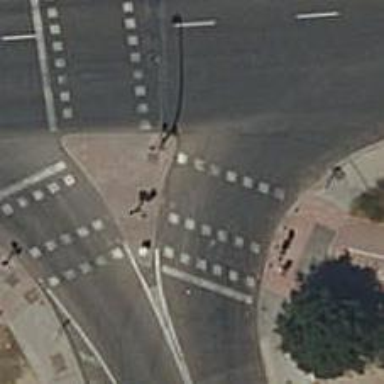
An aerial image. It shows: Zebra crossing with traffic signals. The crossing is marked by traffic lights.